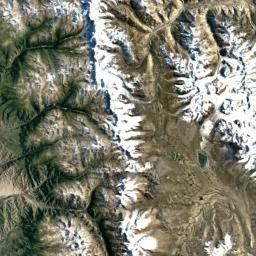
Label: snowberg